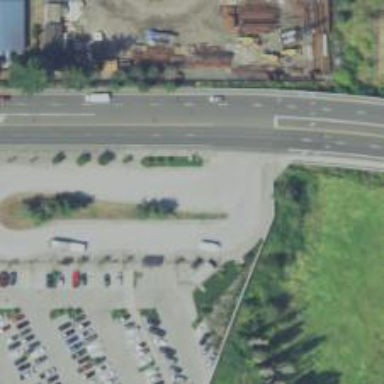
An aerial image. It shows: Busway road.